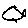
Label: fish